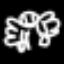
Label: angel